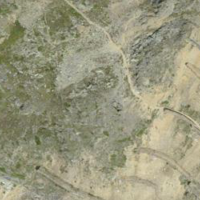
EUNIS habitat code: 31
Species observed at this site:
Zygaena exulans